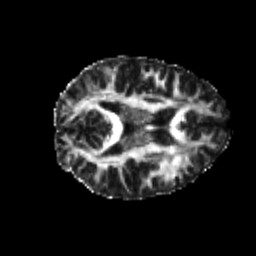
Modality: FA
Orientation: axial
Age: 22
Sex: female
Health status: healthy
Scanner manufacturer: philips
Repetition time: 7.39 s
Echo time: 0.08599 s